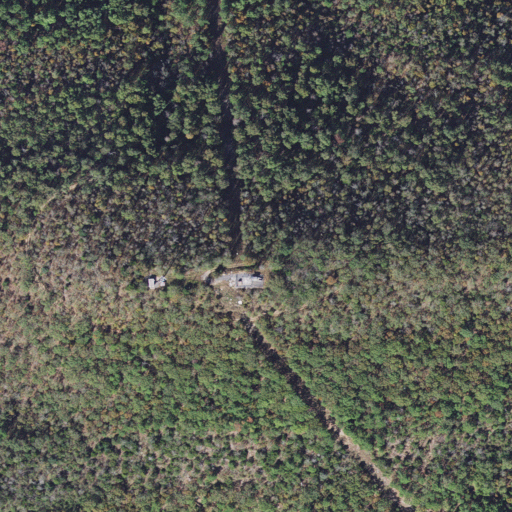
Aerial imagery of mountain in Arkansas named Whiskey Peak containing deciduous forest, open development, mixed forest, shrub, and evergreen forest